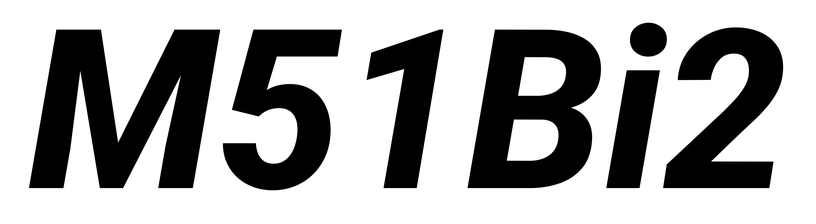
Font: Roboto-Italic_ExtraBold_Italic